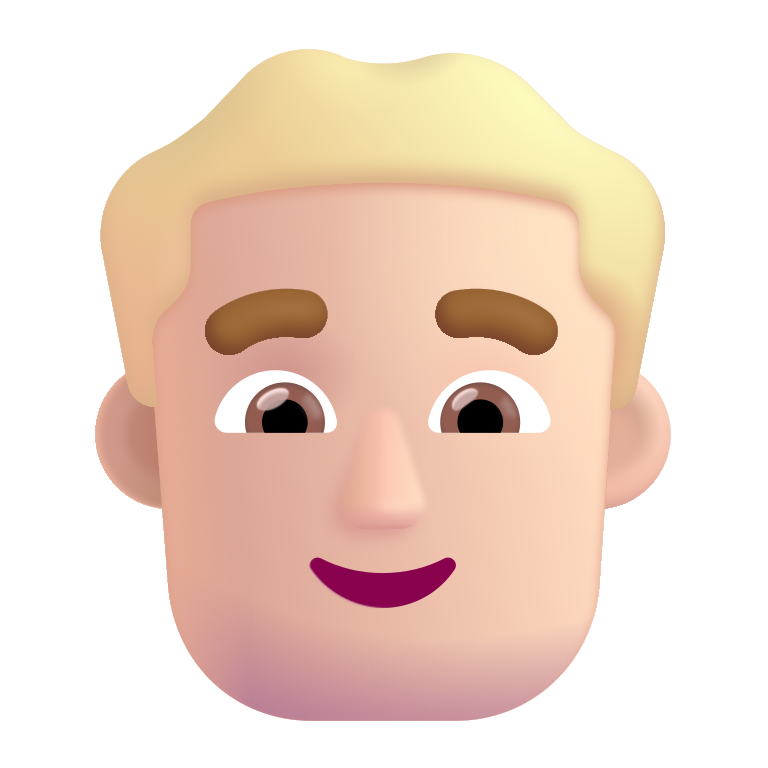
man blonde hair color light